Question: I have an input of type search that I am trying to resize the height of. The height is never actually reflected unless I apply a border to the element. I have tried using line-height, font-size, min-height,max-height, and the height attribute on the element itself, nothing seems to work. Is there any way to resize the search box without applying a border?
'''
#search{
display:block;
width:90%;
margin:10px auto 0;
height:50px;
}
#searchborder{
display:block;
width:90%;
margin:10px auto 0;
height:50px;
border:1px solid black;
}
'''
'''
<input id="search" type="search">
<input id="searchborder" type="search">
'''
So after checking on a Windows Machine it seems like the search input is rendering properly, for reference here is what I'm seeing on my Mac.
Any way to make this render properly on OSX?
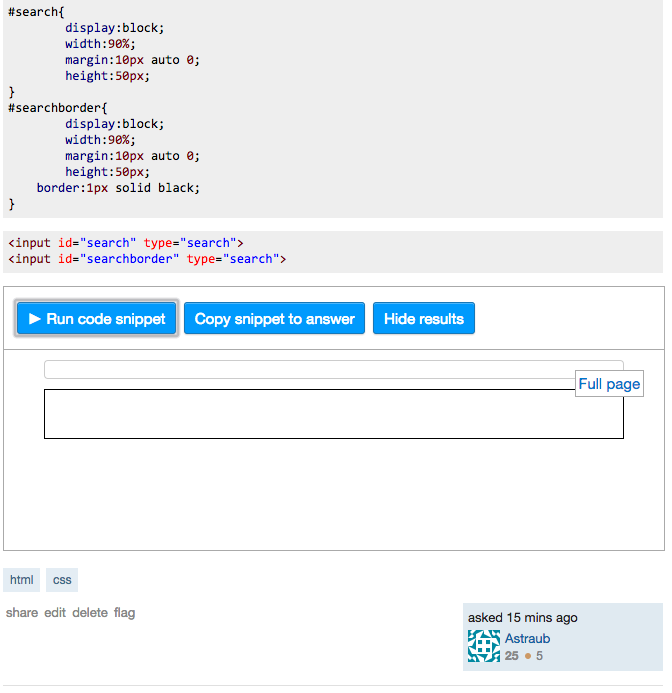
Answer: Much of the time these two CSS/HTML snippets alone function the exact same and have height applied. The only difference is you can see the border on the #searchborder input.
However, search inputs can be rendered differently in different OS and Browsers. Webkit can be tricky with OSX. See the following article about styling CSS search inputs:
<URL>
A suggestion at the bottom of that page would be to remove the webkit appearance by adding a CSS line and then the height will be applied:
'''
#search{
-webkit-appearance: none;
display:block;
width:90%;
margin:10px auto 0;
height:50px;}
'''